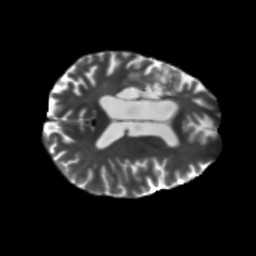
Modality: T2w
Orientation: axial
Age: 68
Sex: female
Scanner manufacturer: siemens
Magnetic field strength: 3 T
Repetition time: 5.47 s
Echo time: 0.0854 s